Field crop: tomato
Growth stage: 1
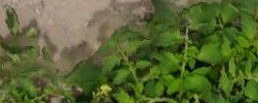
Species: tomato